Question: I am trying to place an OpenGL view on top of a standard UIView with a UIImageView. When I draw anything into the OpenGL view, I see slight alpha blending issues that result in the white lines seen below:

'''
CCDirector *director = [CCDirector sharedDirector];
EAGLView *glView = [EAGLView viewWithFrame:CGRectMake(0, 0, self.view.frame.size.width, self.view.frame.size.height)
pixelFormat:kEAGLColorFormatRGBA8 // kEAGLColorFormatRGBA8
depthFormat:0 // GL_DEPTH_COMPONENT16_OES
];
[glView setMultipleTouchEnabled:YES];
[director setOpenGLView:glView];
if(![director enableRetinaDisplay:YES]) NSLog(@"Retina Display Not supported");
[director setDeviceOrientation:kCCDeviceOrientationPortrait];
[director setAnimationInterval:1.0/60];
[CCTexture2D setDefaultAlphaPixelFormat:kCCTexture2DPixelFormat_RGBA8888];
[[CCDirector sharedDirector] runWithScene:[PPAvatarEditorScene scene]];
[[CCDirector sharedDirector] resume];
[glView setOpaque:NO];
[avatarImage addSubview:glView];
'''
I am using Cocos2D to draw into the OpenGL view. Is there an issue with the Alpha Pixel Format or Texture Format?
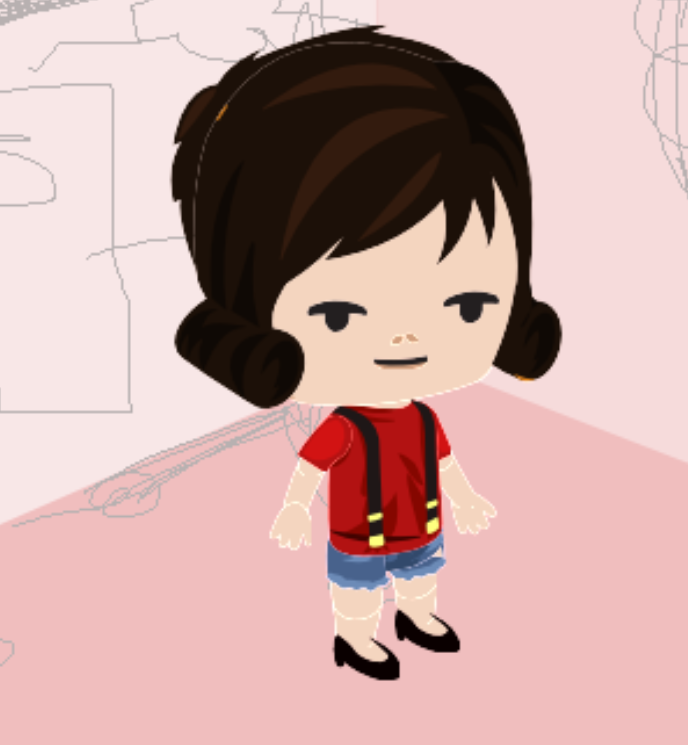
Answer: Try setting the glClearColor to black:
'''
glClearColor(0, 0, 0, 0);
'''